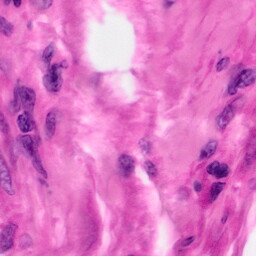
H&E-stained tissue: Pancreatic